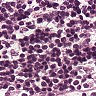
Metastatic tissue present: no